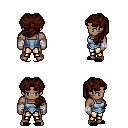
a pixel art fantasy rpg character, male body template, human, dark skin, blue vest, gold greaves, brown princess hairstyle, white cloth bandages, black slippers, four views (front, back, left, right), 2x2 character sprite sheet, small pixel art, hard edges, no anti-aliasing